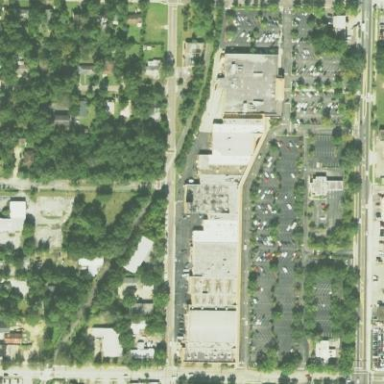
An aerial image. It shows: Commercial area.